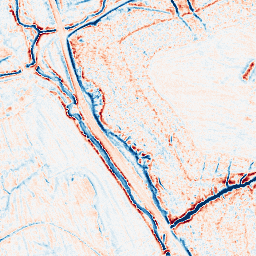
Category: edge_preserving
Decomposition family: anisotropic_diffusion
Decomposition parameters: iterations: 10
kappa: 30
gamma: 0.2
Upsampling method: sinc_blackman
Upsampling parameters: scale: 4
kernel_size: 16
Upsampling scale: 4